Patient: sex M, age 66
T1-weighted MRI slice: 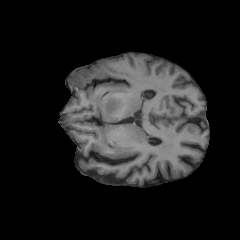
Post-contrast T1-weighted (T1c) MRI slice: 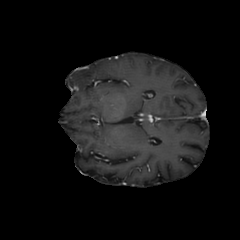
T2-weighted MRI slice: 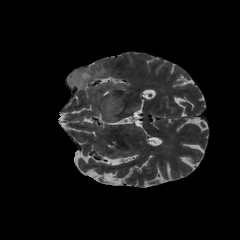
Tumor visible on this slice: yes
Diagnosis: Astrocytoma, IDH-wildtype
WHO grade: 2